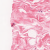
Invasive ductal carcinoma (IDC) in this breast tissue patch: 0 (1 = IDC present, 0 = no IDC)